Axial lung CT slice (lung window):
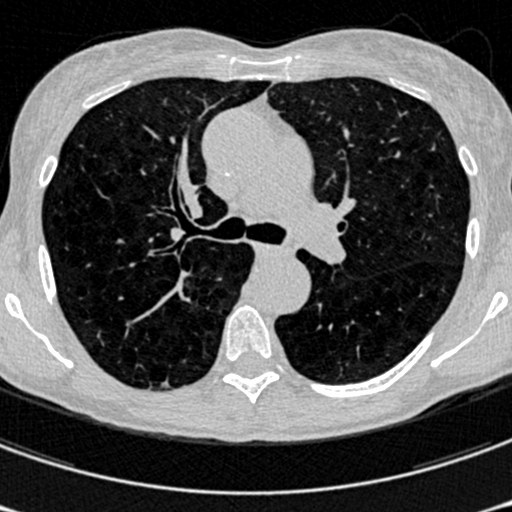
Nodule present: no